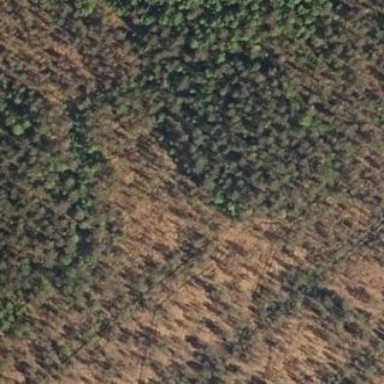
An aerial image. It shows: Woodland consisting mainly of needle-leaved trees.